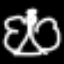
Label: angel